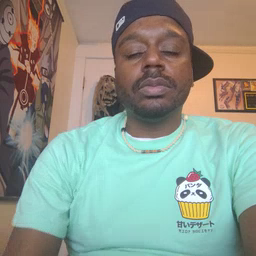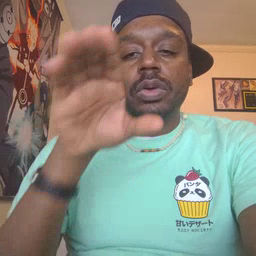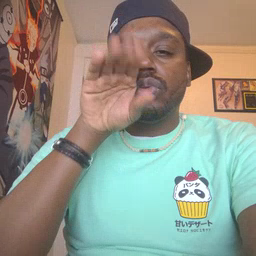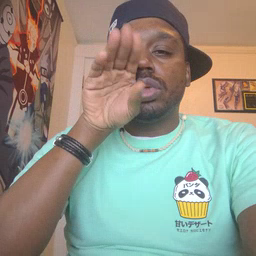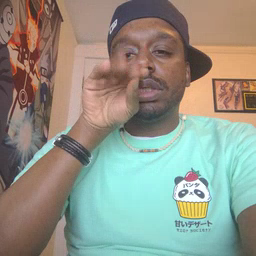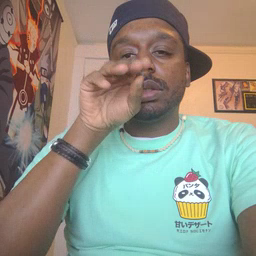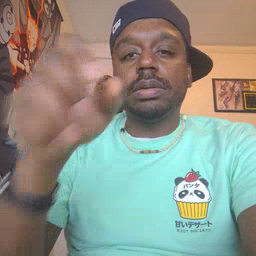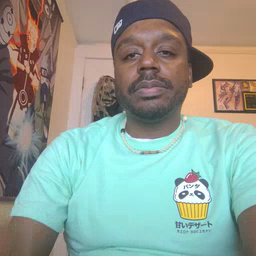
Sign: goose